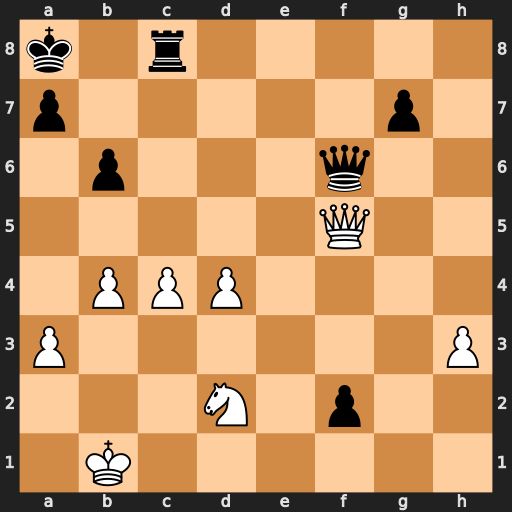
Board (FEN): k1r5/p5p1/1p3q2/5Q2/1PPP4/P6P/3N1p2/1K6
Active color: w
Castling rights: -
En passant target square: -
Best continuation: Qxc8#